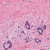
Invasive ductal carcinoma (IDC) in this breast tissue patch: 0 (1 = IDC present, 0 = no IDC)